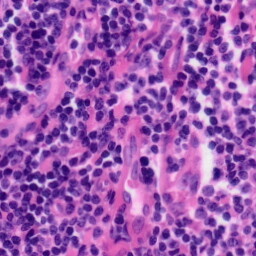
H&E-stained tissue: Tonsil